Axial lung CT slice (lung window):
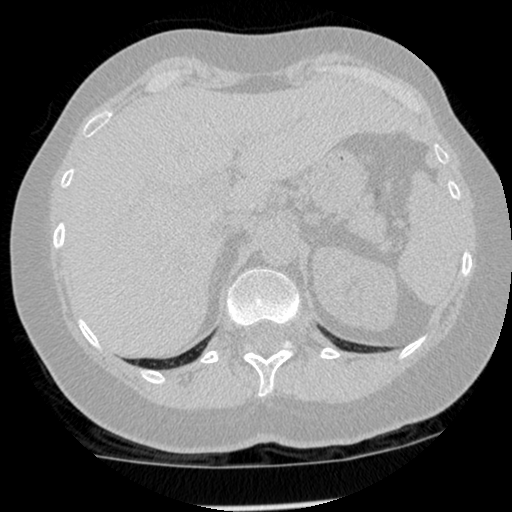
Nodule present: no